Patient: sex F, age 83
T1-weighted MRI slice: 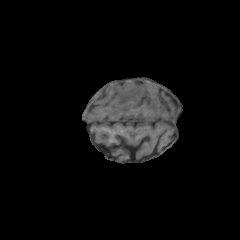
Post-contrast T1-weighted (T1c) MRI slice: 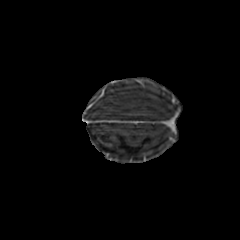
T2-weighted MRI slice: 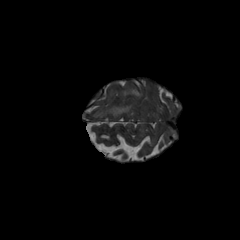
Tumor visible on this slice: yes
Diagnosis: Glioblastoma, IDH-wildtype
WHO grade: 4